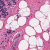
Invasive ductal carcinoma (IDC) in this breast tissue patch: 0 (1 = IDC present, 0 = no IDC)